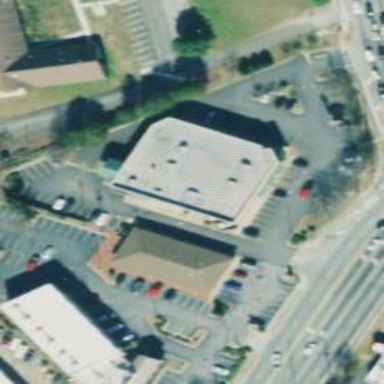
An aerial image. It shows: Pharmacy building.